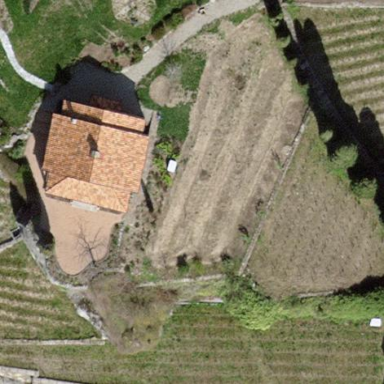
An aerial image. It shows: Beautiful vineyard in the countryside.